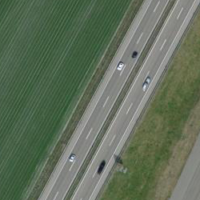
EUNIS habitat code: 57
Species observed at this site:
Linaria vulgaris